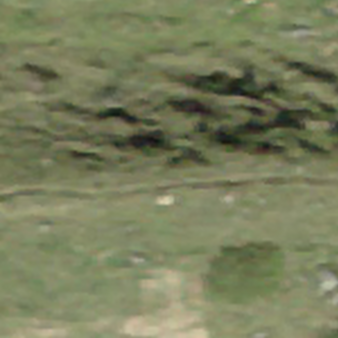
Label: other